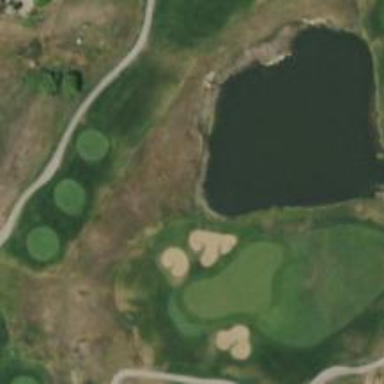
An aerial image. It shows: Water hazard in golf course. The hazard is natural water feature.